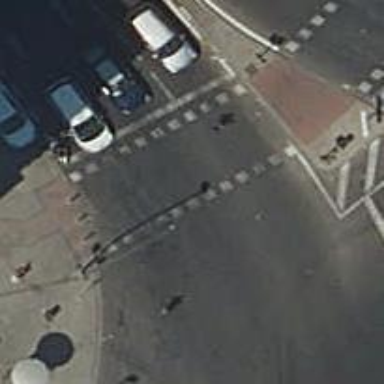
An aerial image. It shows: Road with traffic signals.